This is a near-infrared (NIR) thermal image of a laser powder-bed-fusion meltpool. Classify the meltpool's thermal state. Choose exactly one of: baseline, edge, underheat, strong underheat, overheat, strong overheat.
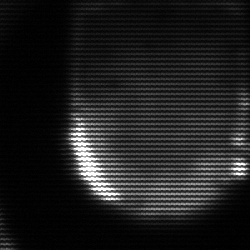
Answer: edge